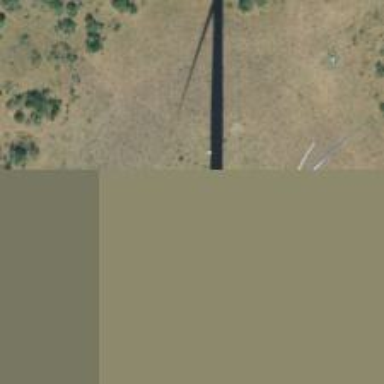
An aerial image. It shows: Wind generator in the form of horizontal axis wind turbine.